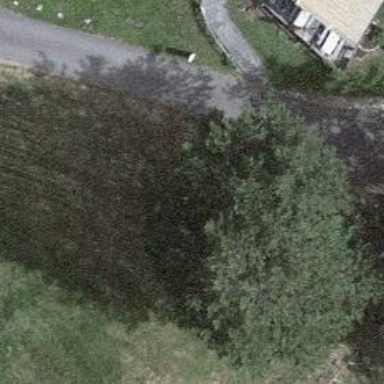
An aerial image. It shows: Single tag "natural: tree."